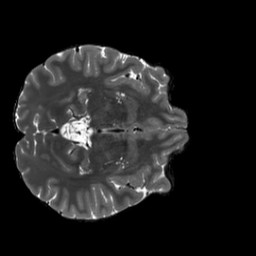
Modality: T2w
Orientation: axial
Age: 27
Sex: male
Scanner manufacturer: siemens
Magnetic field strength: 3 T
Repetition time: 3.2 s
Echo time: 0.566 s